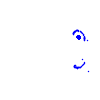
Particle: pion